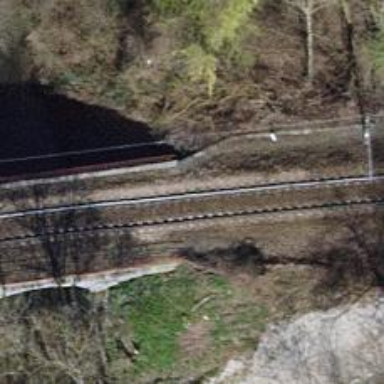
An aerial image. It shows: Bridge over electrified railway with contact lines.